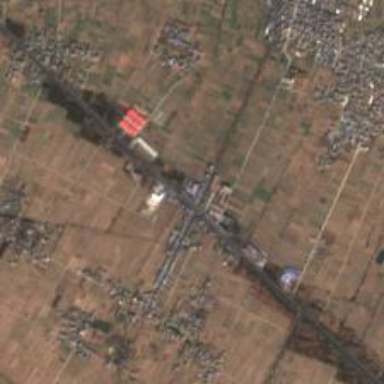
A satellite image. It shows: Ethnic township within town.